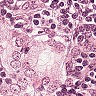
Metastatic tissue present: yes